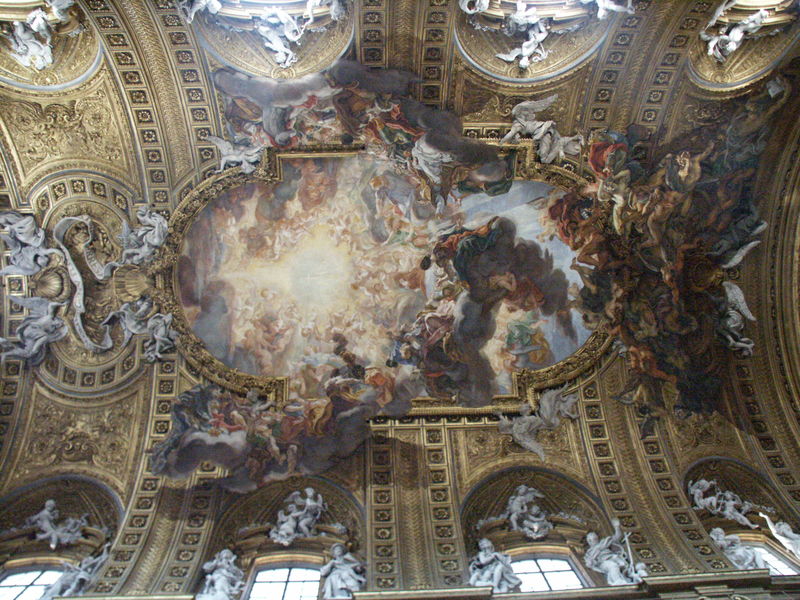
Titel: Deckengemälde “Anbetung des Namens Jesu” in Il Gesù in Rom
Künstler: Giovanni Battista Gaulli
Standort: Rom, Il Gesù (EU - I - Latium)
Schlagwörter: himmel, licht, marmor, malerei, barock, geschichte, kirche, gold, decke, engel, stuck, gewölbe, kathedrale, wandschmuck, kapelle, deckengemälde, skultpuren, heiliger geist, spruchbänder, hyperrealistisch, heiliger reist